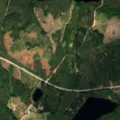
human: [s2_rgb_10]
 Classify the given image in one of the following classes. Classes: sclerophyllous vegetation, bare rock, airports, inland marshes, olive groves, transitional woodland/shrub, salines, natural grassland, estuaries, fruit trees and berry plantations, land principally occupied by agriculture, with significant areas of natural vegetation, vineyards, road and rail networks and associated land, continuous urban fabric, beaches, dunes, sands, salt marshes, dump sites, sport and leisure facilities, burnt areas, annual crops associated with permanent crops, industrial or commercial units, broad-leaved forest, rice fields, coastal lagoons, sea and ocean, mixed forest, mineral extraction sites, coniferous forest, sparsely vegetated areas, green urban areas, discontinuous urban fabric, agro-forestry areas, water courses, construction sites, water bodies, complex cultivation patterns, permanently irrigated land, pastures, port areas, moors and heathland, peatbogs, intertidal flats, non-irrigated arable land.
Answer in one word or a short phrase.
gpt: coniferous forest, mixed forest, transitional woodland/shrub, water bodies